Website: bh-photo
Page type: gifting
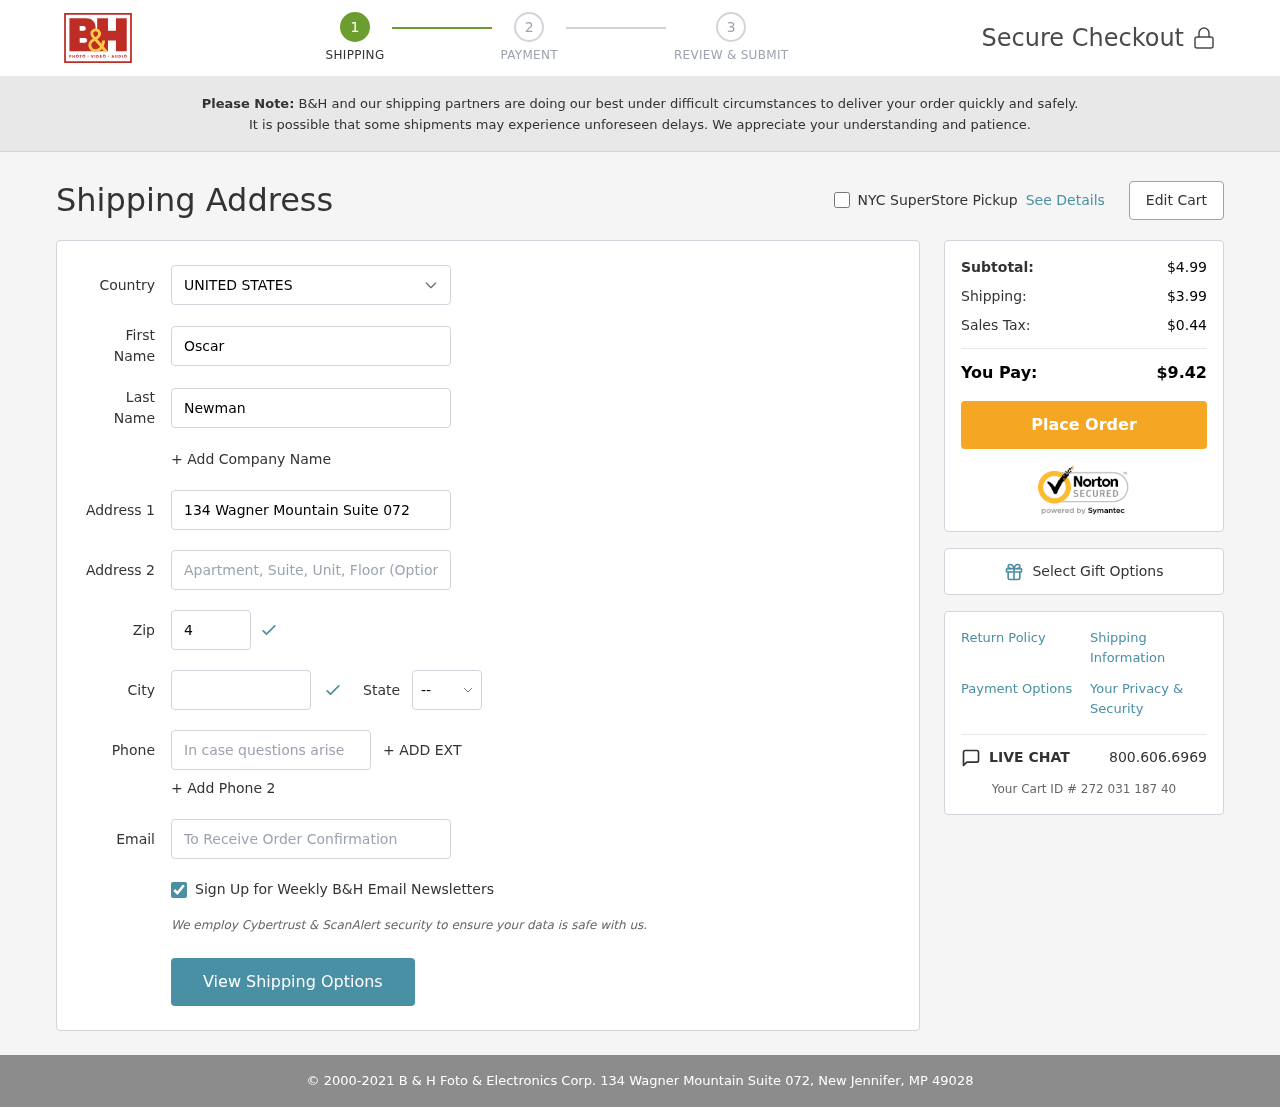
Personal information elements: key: PII_CITY
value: New Jennifer
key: PII_COUNTRY
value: United States
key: PII_EMAIL
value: oscar.newman@gmail.com
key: PII_FIRSTNAME
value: Oscar
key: PII_LASTNAME
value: Newman
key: PII_PHONE
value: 4523756668
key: PII_POSTCODE
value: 49028
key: PII_STATE_ABBR
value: MP
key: PII_STREET
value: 134 Wagner Mountain Suite 072
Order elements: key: ORDER_SUBTOTAL
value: $4.99
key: ORDER_SHIPPING_COST
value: $3.99
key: ORDER_TAX
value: $0.44
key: ORDER_TOTAL
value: $9.42
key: ORDER_ID
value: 272 031 187 40